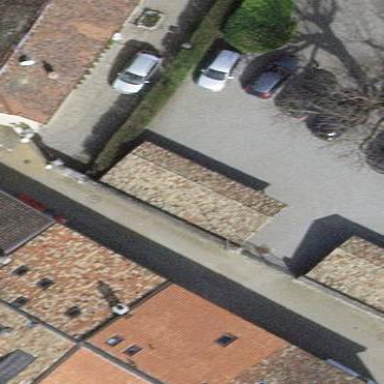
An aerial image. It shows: View of roof of building.